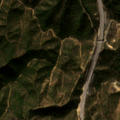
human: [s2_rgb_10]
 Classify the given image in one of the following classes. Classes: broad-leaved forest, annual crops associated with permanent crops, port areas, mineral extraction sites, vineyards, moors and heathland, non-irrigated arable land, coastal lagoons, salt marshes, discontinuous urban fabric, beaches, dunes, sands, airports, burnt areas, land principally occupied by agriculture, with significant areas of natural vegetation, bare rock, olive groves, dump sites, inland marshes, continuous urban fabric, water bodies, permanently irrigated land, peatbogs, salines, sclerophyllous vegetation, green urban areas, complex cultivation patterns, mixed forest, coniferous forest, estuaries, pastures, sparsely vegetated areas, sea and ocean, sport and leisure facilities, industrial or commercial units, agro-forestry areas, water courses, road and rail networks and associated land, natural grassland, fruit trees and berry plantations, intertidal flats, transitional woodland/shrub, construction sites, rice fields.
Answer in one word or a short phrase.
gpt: broad-leaved forest, transitional woodland/shrub